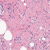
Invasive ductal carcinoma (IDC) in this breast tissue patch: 0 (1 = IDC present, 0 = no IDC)